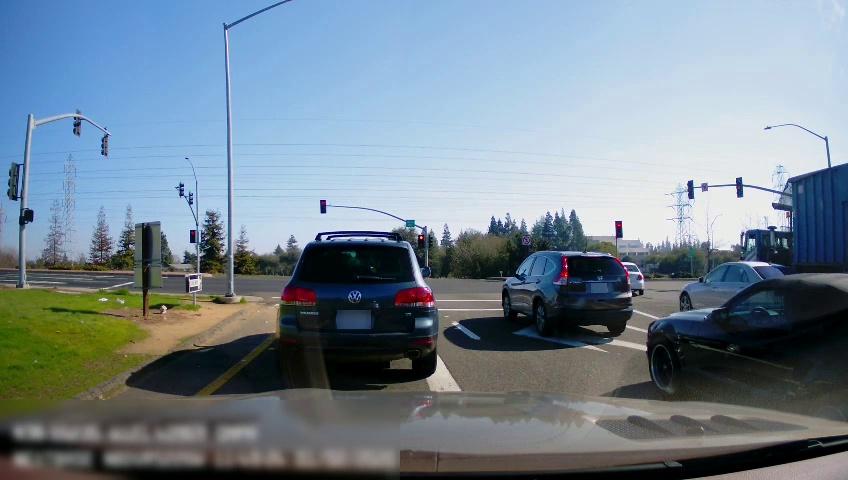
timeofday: Day
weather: Sunny
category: Drivable Space
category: Vehicles | Car
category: Vehicles | Truck
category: Vehicles | Car
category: Vehicles | Car
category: Vehicles | SUV
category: Vehicles | SUV
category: Lanes | Current Lane
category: Lanes | Current Lane
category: Lanes | Alternate Lane
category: Lanes | Alternate Lane
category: Traffic | Lights
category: Traffic | Lights
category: Traffic | Lights
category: Traffic | Lights
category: Traffic | Lights
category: Traffic | Lights
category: Traffic | Lights
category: Traffic | Lights
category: Traffic | Lights
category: Traffic | Lights
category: Traffic | Signs
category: Traffic | Lights
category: Traffic | Lights
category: Traffic | Lights